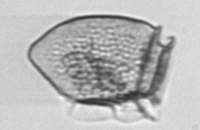
Label: Dinophysis_norvegica